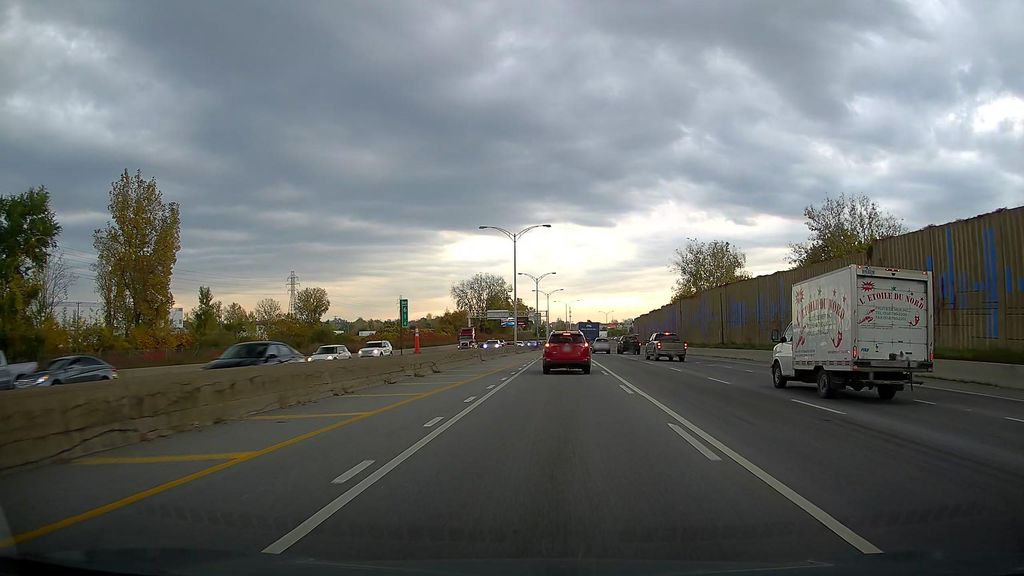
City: montreal